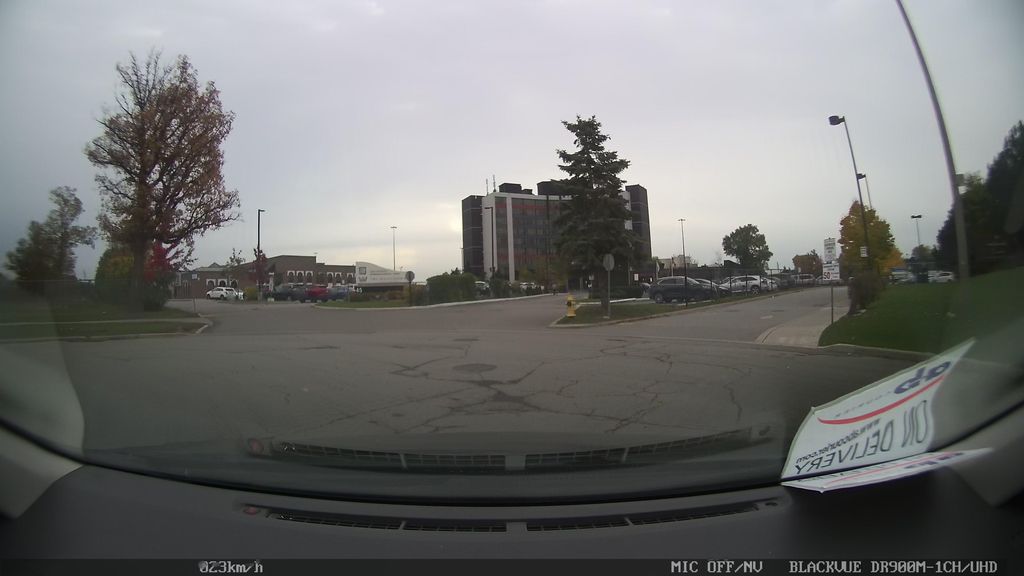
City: toronto